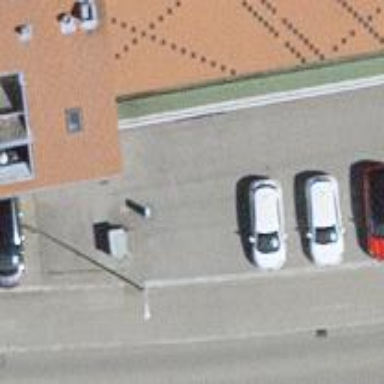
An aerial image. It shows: Charging station.